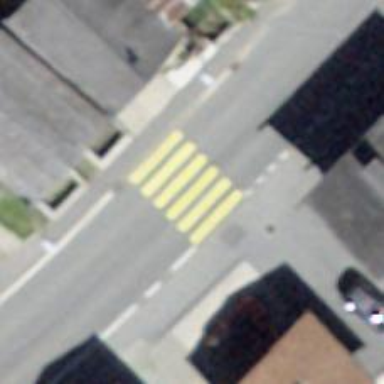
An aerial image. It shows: Zebra crossing for pedestrians.